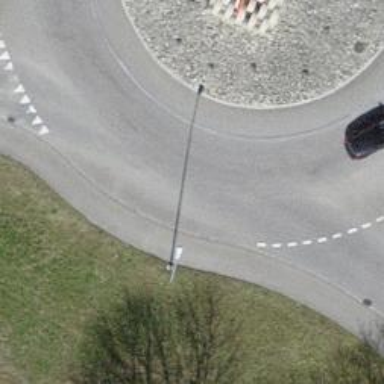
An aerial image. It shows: Tertiary road made of asphalt leading to roundabout junction.